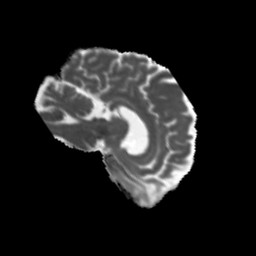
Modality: MD
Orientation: sagittal
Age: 54
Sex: male
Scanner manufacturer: siemens
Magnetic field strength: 3 T
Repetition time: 5.47 s
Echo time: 0.0854 s